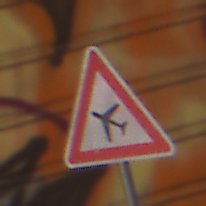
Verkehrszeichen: FlugbetriebRechts
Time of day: MorningAfternoon
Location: Outdoor (Urban)
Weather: Clear
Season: NotSpecified
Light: Natural